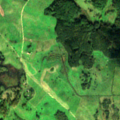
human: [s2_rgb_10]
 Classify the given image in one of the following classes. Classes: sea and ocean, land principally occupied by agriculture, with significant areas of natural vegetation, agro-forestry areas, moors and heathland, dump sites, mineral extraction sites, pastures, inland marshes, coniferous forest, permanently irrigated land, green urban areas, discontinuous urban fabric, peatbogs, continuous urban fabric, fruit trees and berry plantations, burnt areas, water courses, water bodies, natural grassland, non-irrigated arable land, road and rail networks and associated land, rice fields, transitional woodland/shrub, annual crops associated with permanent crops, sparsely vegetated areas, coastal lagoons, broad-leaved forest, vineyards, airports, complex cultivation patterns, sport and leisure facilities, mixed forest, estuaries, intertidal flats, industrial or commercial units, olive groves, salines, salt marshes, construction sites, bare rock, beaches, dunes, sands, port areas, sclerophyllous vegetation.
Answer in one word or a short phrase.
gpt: pastures, land principally occupied by agriculture, with significant areas of natural vegetation, broad-leaved forest, mixed forest, transitional woodland/shrub